Aerial crown-view tile of a tropical tree (Barro Colorado Island, Panama), acquired 20250715:
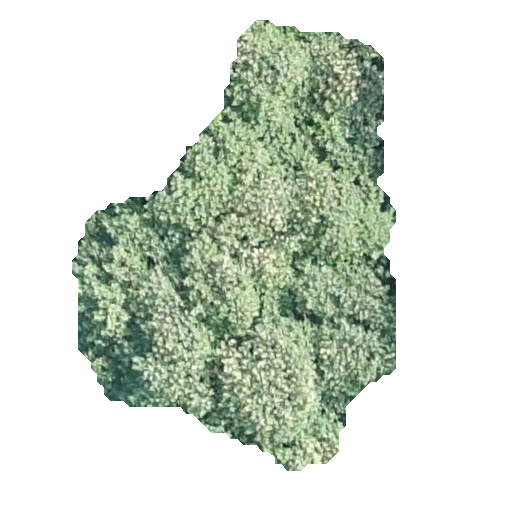
Species: Hieronyma alchorneoides
GBIF accepted scientific name: Hieronyma alchorneoides
Crown area: 144.049 m²